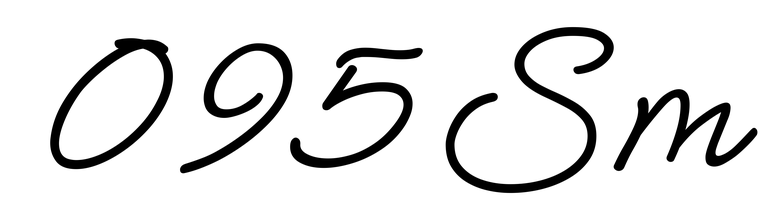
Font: MeowScript-Regular